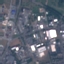
Label: Industrial